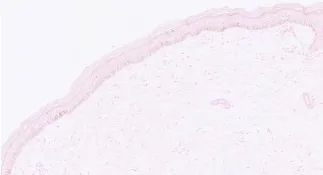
Prussian blue staining.
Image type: pathology (alcian_blue)